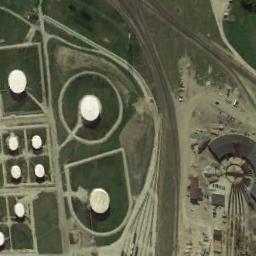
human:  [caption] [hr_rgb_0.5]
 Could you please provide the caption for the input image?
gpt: There is a black house beside the storage tanks .

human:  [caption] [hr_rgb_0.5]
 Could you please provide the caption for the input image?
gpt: There are many white storage tanks on the grass next to the bare land .

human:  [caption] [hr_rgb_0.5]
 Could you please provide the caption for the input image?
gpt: There are nine tanks of different sizes in the factory, And there are large lawns in the factory .

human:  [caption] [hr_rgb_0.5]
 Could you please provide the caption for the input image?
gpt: The storage tanks are surrounded by grass .

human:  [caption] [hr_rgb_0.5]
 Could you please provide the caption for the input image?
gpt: There are several white storage tanks on green lawns .